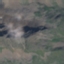
Land use / land cover: HerbaceousVegetation